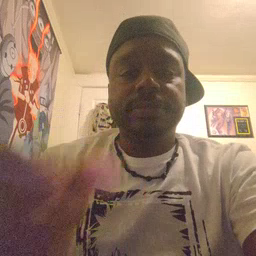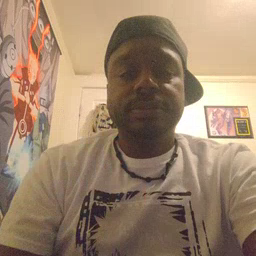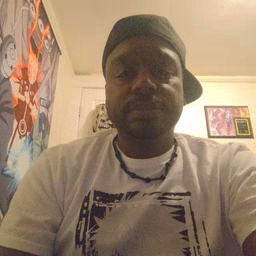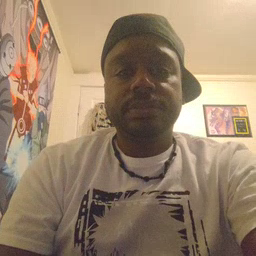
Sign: milk